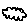
Label: cloud